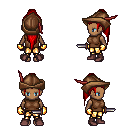
a pixel art fantasy rpg character, female body template, human, dark skin, brown sleeveless shirt, gold greaves, red extra-long topknot hairstyle, leather cap, gold gloves, maroon shoes, dagger, four views (front, back, left, right), 2x2 character sprite sheet, small pixel art, hard edges, no anti-aliasing